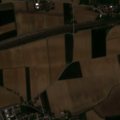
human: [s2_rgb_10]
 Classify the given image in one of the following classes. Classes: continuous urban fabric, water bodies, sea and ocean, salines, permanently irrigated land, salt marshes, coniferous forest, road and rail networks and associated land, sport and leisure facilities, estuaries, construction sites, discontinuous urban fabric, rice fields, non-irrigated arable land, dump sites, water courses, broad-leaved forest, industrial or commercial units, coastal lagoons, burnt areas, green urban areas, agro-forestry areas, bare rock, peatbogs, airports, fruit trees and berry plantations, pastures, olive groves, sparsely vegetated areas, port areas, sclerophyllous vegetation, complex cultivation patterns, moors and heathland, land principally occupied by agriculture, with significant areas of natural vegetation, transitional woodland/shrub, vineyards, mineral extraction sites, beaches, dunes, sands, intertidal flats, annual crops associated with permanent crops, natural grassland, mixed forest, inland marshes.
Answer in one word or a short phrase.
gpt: discontinuous urban fabric, non-irrigated arable land, complex cultivation patterns